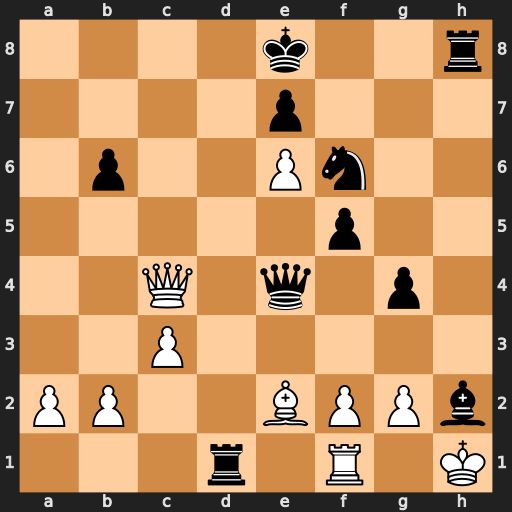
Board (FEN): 4k2r/4p3/1p2Pn2/5p2/2Q1q1p1/2P5/PP2BPPb/3r1R1K
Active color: w
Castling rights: k
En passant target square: -
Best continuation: Qc8+ Rd8 Bb5+ Kf8 Qxd8+ Kg7 Qxe7+ Kg6 Qf7+ Kh6 Qxf6+